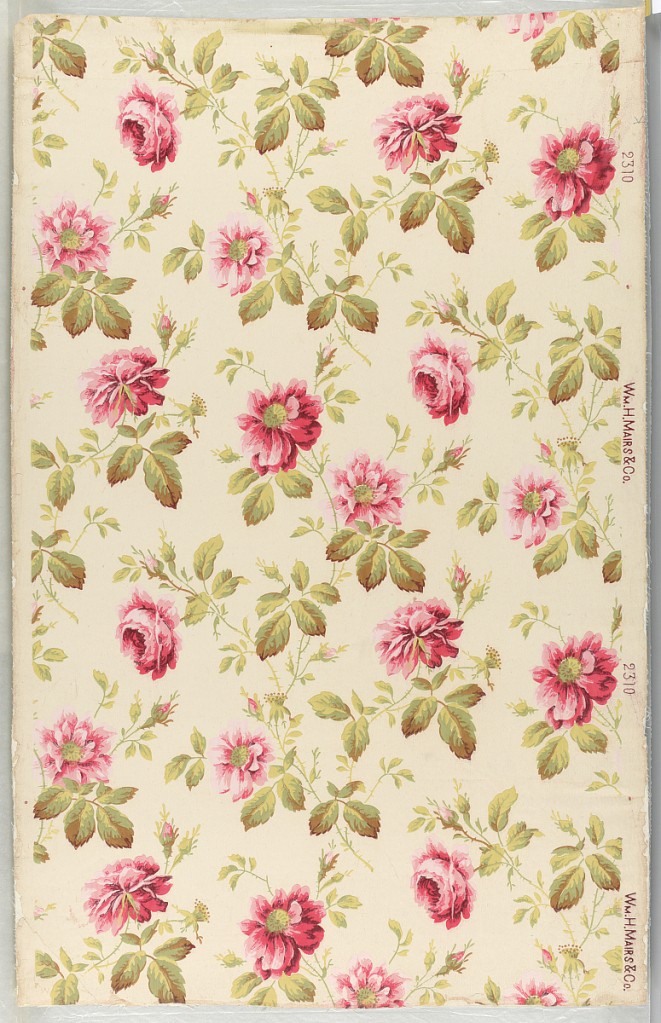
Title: Sidewall
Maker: William H. Mairs and Company, Brooklyn, New York
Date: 1890–1900
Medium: Machine printed on paper
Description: Drop-repeating design of rose sprays, with foliage, flowers and seed pods. Printed on white ground.